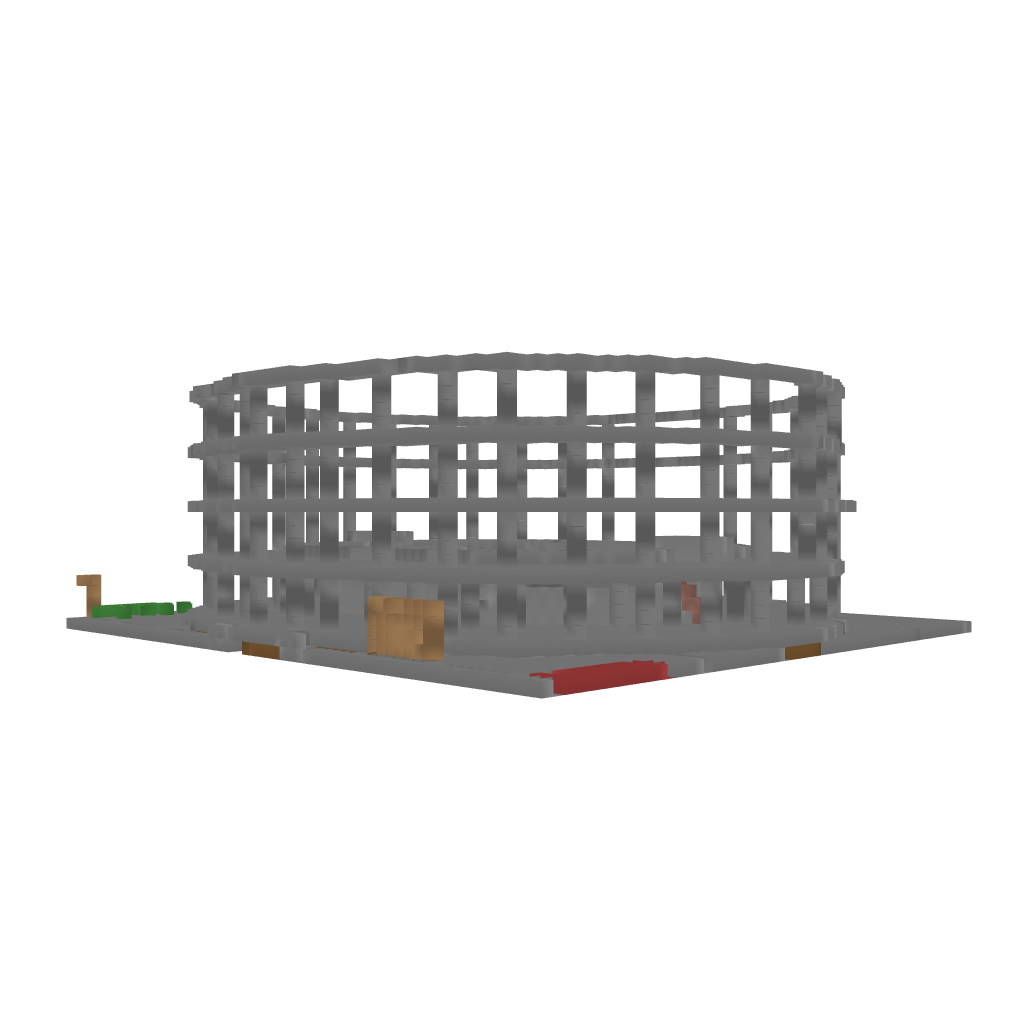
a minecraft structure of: Coliseum  high quality